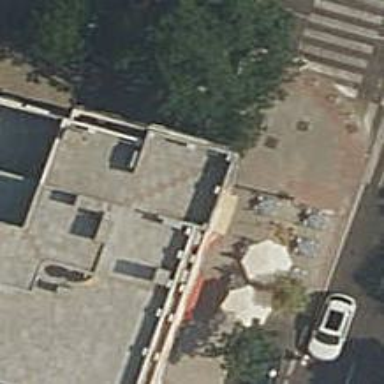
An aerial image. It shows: Pub.